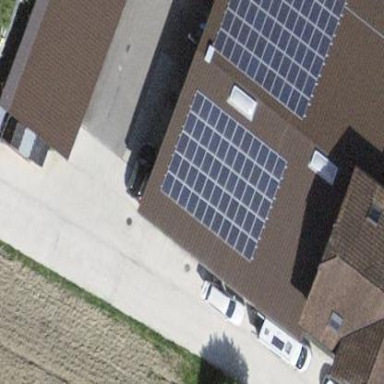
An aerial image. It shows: Solar photovoltaic panel generator.